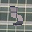
Label: 5